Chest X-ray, AP view. Patient: 51 years old, sex F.
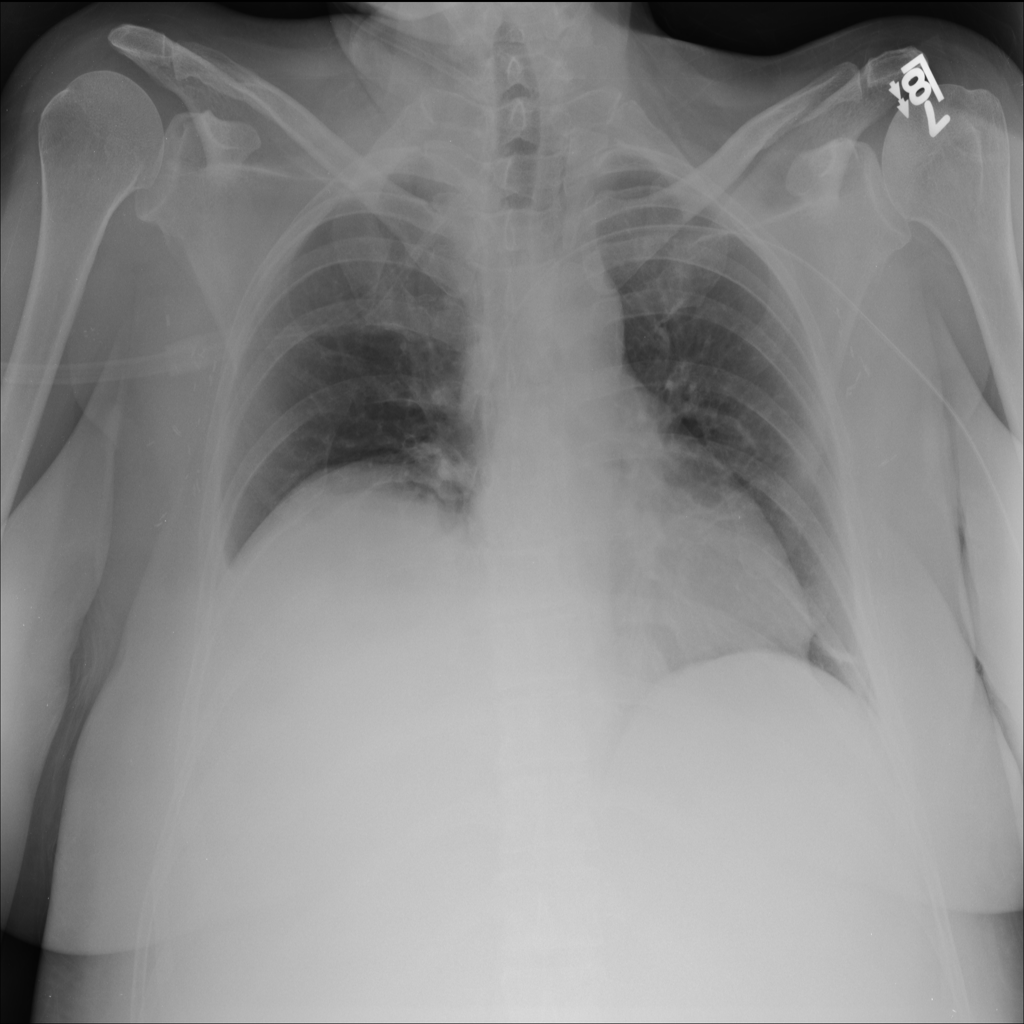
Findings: Effusion